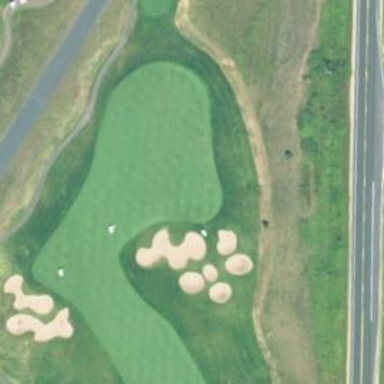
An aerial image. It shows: View of golf hole.